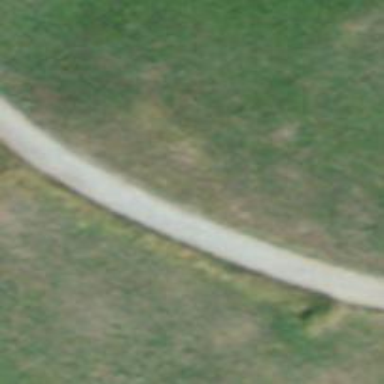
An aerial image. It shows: Ground track with grade 4 track type.